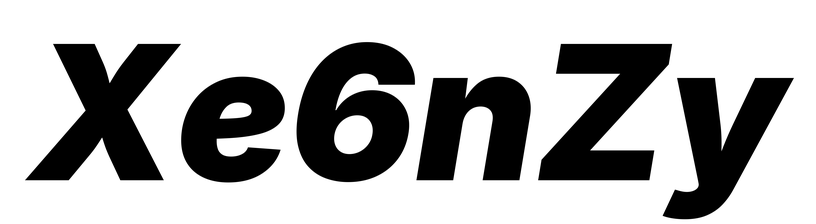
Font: Inter-Italic_Black_Italic